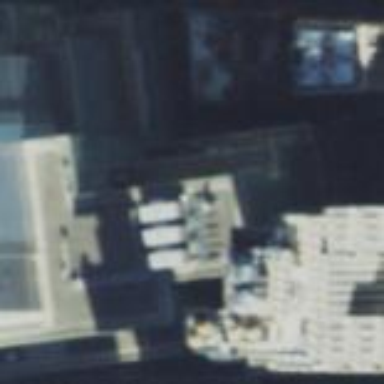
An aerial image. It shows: Building with flat concrete roof.